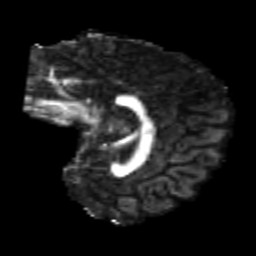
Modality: FA
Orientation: sagittal
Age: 20
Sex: female
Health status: healthy
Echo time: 0.074 s